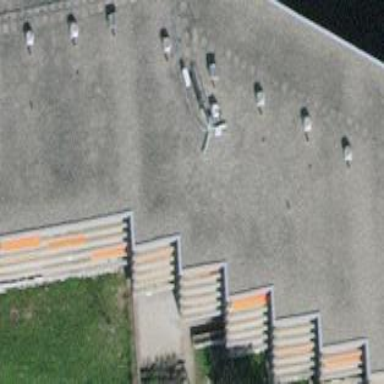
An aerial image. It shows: Apartment building with flat roof.